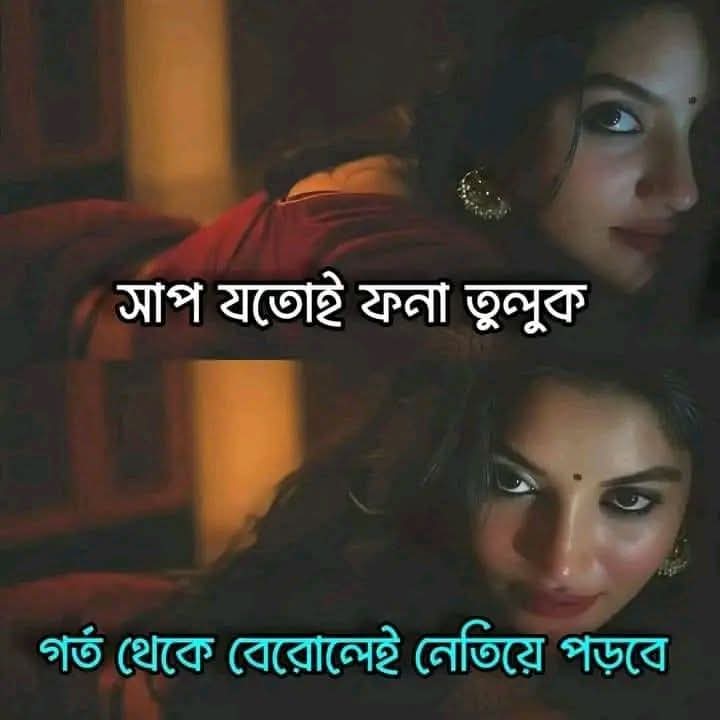
Text: সাপ যতোই ফনা তুলুক
গর্ত থেকে বেরোলেই নেতিয়ে পড়বে
Label: Non Hate